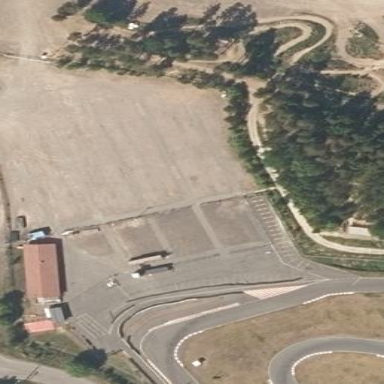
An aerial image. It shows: Parking area with sandy surface.